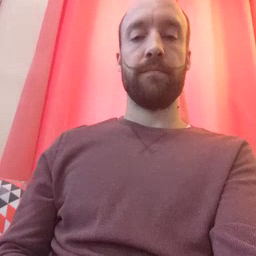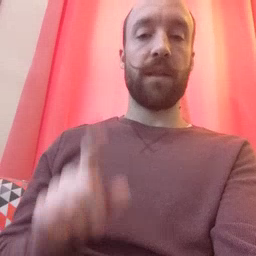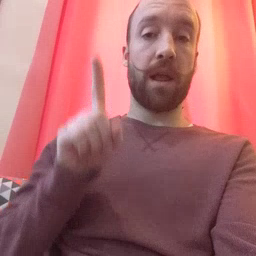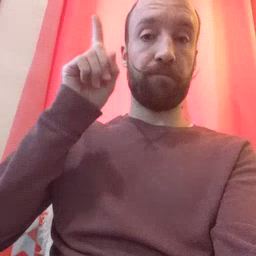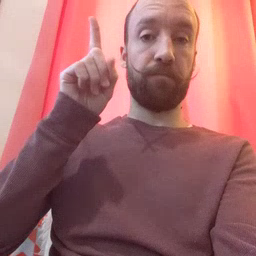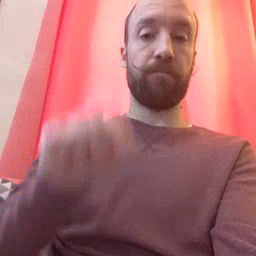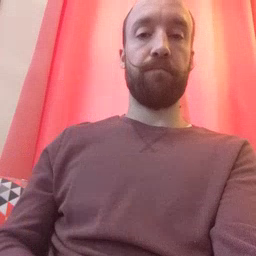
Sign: up